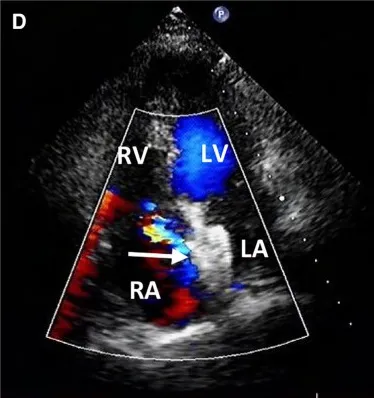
Percutaneous redeployment of the ASO device. With no residual shunt. During the follow-up period.
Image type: radiology (ultrasound)